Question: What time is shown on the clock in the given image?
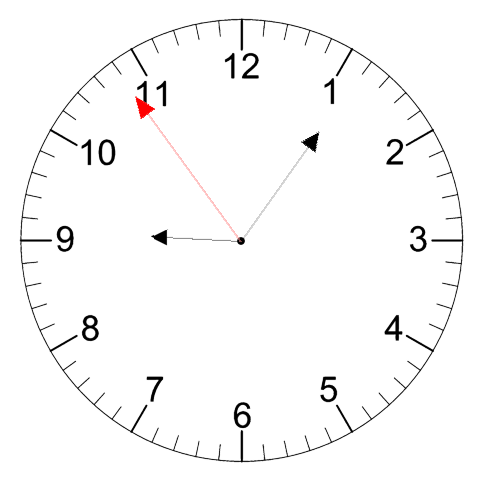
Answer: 09:05:54